Brain MRI, t1w sequence, axial 2D slice.
Patient: age 30, sex M, weight 95 kg, height 1.95 m
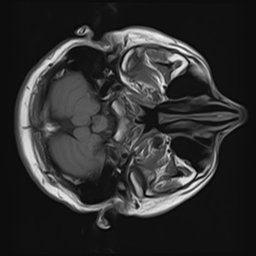